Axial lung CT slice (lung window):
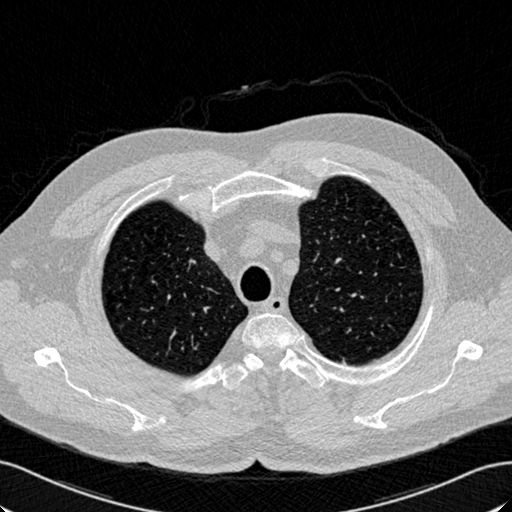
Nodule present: no